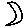
Label: moon